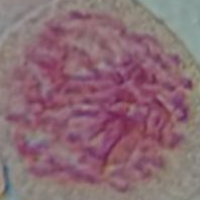
Label: prophase